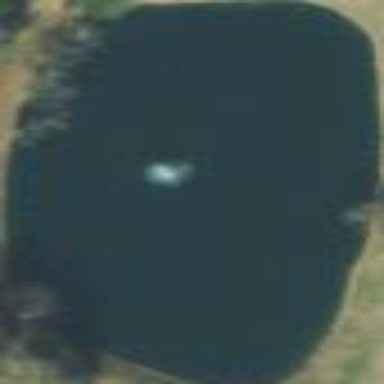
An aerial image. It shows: Pond surrounded by natural water.